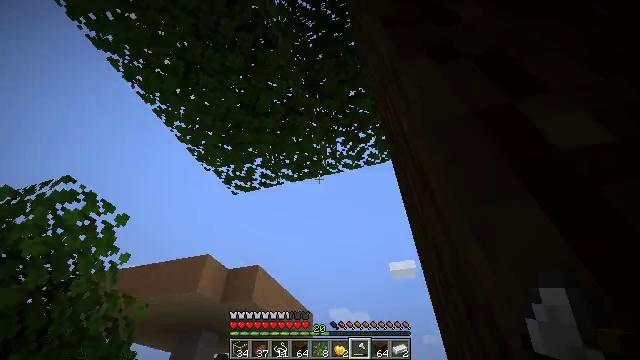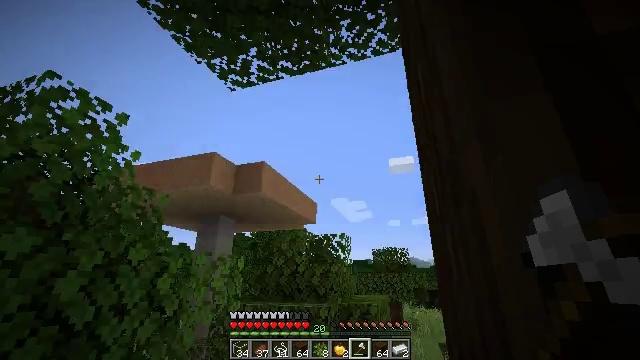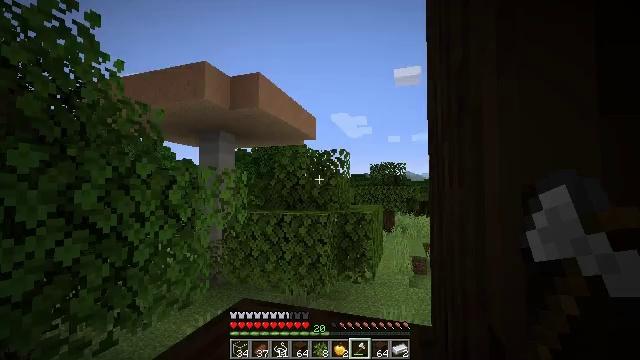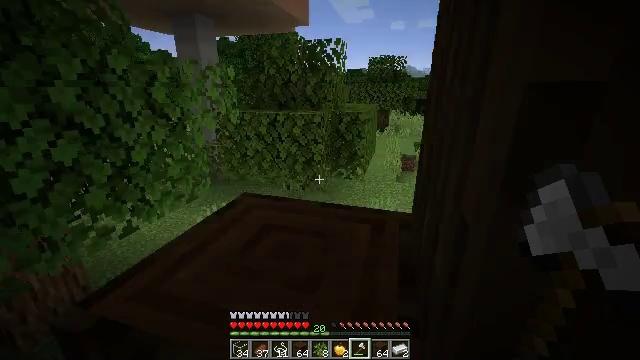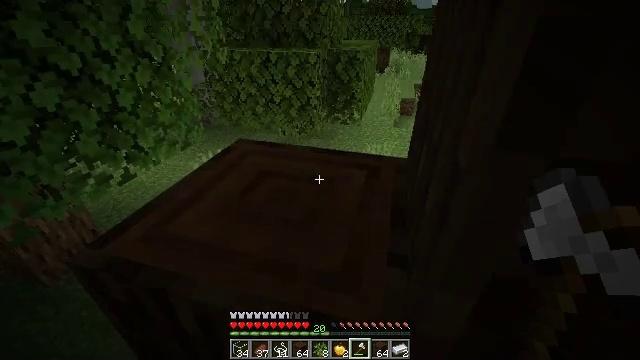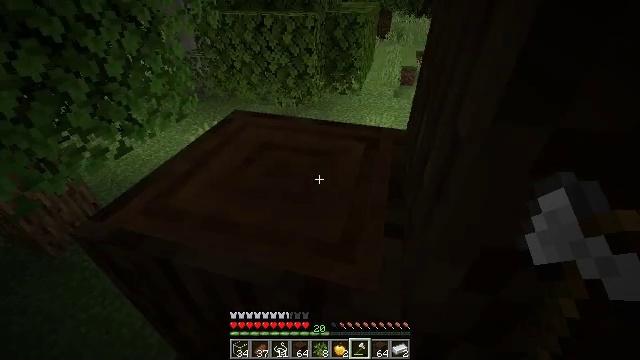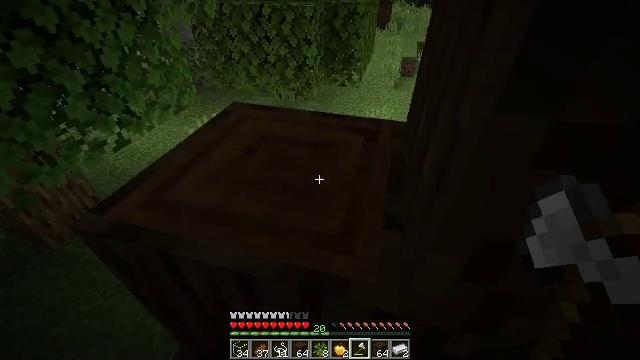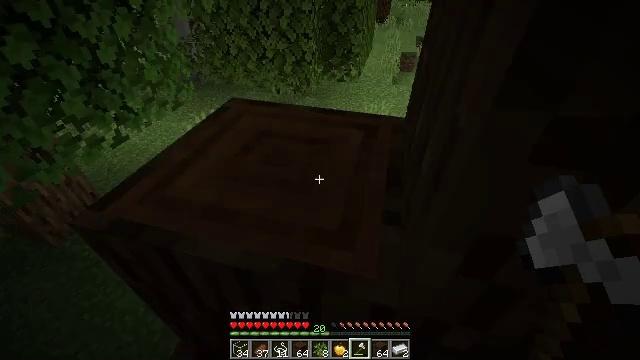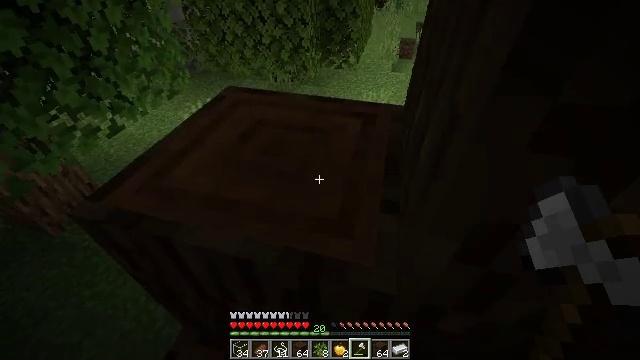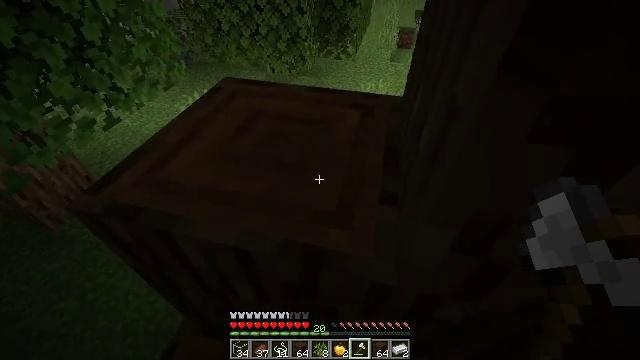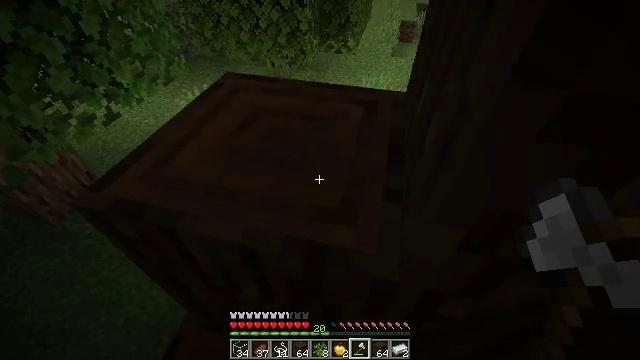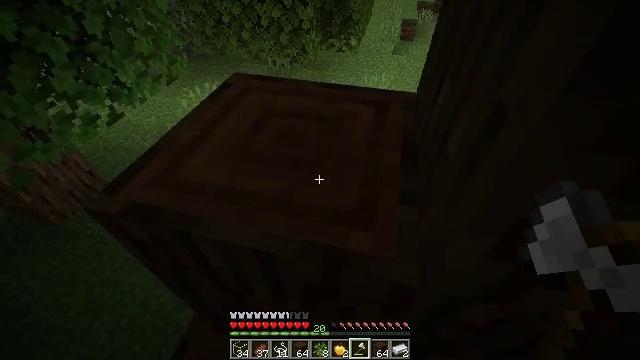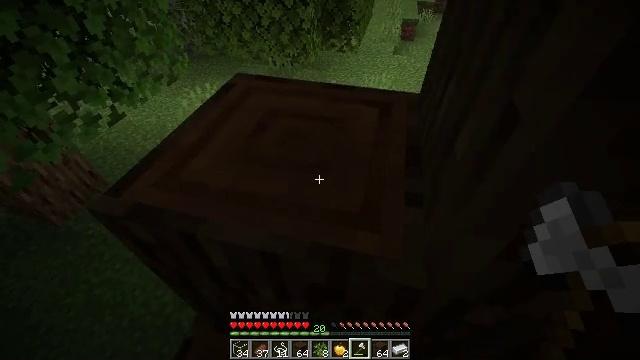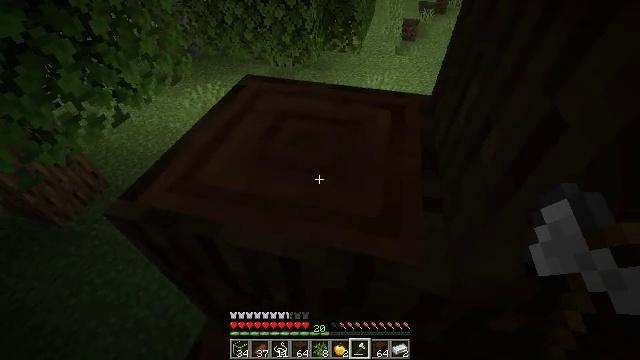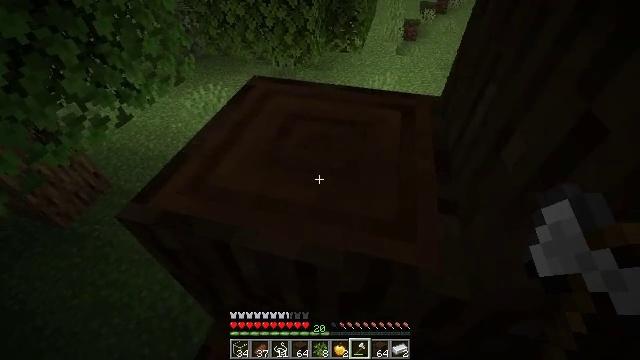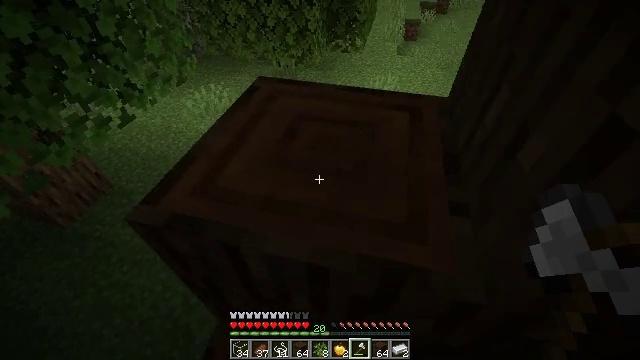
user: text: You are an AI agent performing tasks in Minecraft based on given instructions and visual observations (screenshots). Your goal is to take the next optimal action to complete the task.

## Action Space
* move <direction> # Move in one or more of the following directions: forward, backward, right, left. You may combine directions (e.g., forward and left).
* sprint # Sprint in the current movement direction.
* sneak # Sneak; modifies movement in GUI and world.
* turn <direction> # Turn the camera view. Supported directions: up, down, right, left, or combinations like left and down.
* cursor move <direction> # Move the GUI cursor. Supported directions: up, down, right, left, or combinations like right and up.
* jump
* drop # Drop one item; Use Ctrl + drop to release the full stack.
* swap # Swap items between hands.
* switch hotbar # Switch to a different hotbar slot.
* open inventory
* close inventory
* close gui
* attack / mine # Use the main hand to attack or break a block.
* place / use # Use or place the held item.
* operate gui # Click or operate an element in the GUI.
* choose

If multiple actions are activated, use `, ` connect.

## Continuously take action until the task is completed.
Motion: motion action
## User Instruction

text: Break the dark oak log in the forest.
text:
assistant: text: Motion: turn down
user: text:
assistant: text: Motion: turn down
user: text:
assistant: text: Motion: turn right and down
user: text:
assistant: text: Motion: turn down
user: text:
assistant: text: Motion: turn down
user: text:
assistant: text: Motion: turn down
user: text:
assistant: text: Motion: no_op
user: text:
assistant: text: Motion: turn down
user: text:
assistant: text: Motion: turn down
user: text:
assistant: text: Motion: move forward, turn down
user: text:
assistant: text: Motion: move forward
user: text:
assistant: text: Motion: move forward
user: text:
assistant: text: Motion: move forward
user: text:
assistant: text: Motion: move forward
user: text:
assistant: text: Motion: move forward
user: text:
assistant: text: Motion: move forward
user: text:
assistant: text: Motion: move forward
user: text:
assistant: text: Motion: move forward, turn right
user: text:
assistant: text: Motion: turn right
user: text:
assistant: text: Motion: turn right and up
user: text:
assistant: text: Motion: turn right and up
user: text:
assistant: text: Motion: no_op
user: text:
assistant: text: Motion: no_op
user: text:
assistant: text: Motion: no_op
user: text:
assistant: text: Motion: no_op
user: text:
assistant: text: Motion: turn left
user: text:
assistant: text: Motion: turn left
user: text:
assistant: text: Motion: move forward, turn left
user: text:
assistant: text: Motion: move forward, turn left, jump
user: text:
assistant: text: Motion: move forward, jump